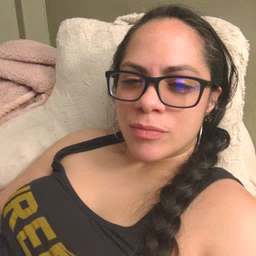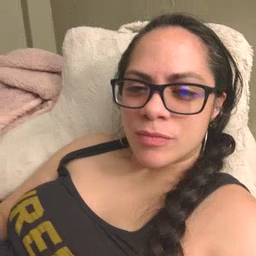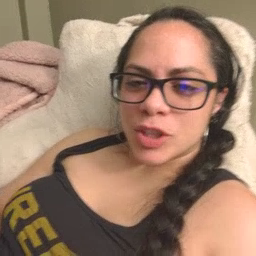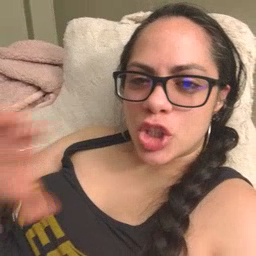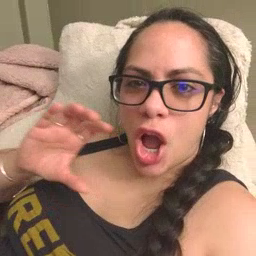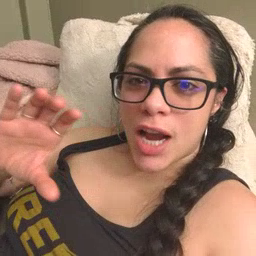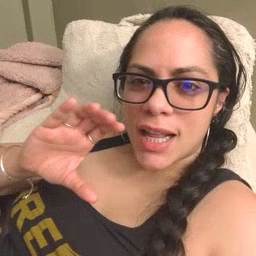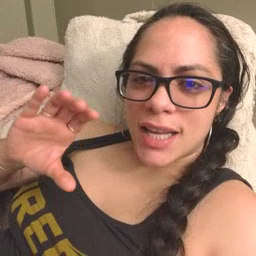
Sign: chocolate